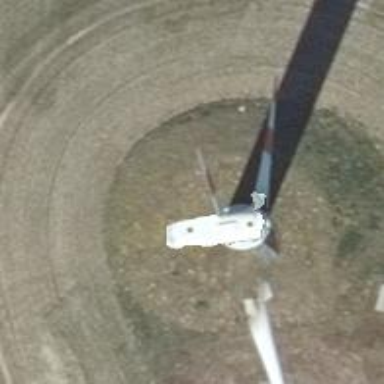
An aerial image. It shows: Wind turbine generator that utilizes wind as its source for generating electricity. It is of the horizontal axis type.